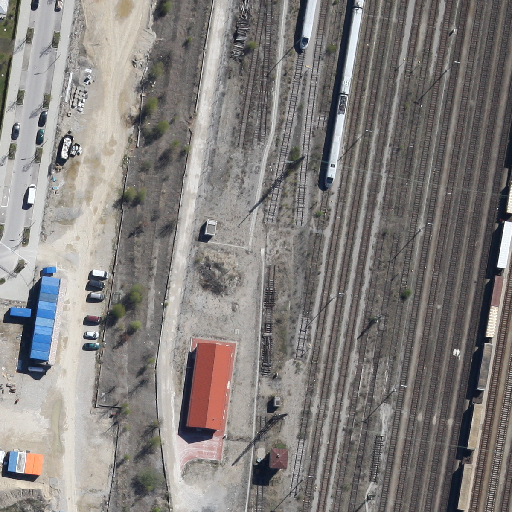
Referring expression: vehicle